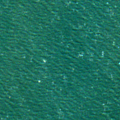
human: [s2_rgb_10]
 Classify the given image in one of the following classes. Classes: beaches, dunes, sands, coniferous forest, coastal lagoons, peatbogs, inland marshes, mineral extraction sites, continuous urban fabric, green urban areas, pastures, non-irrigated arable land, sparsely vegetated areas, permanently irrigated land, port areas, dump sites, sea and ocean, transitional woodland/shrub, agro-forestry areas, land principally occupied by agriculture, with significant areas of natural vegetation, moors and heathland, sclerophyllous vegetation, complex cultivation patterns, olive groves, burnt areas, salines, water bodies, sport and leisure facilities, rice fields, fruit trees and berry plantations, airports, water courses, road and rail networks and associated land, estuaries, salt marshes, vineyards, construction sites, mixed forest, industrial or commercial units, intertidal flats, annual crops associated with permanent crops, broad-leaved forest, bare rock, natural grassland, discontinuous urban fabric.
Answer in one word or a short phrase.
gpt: sea and ocean